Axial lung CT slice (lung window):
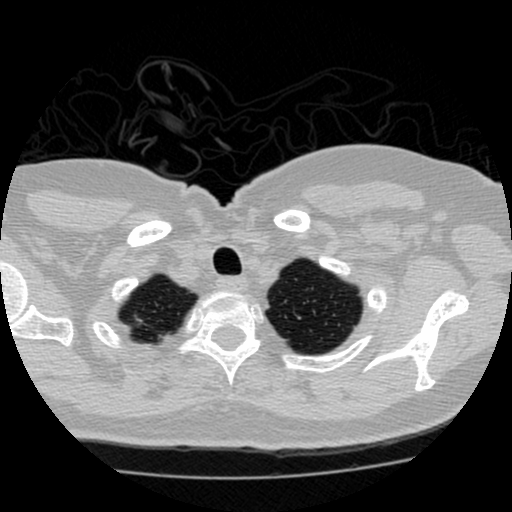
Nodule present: no